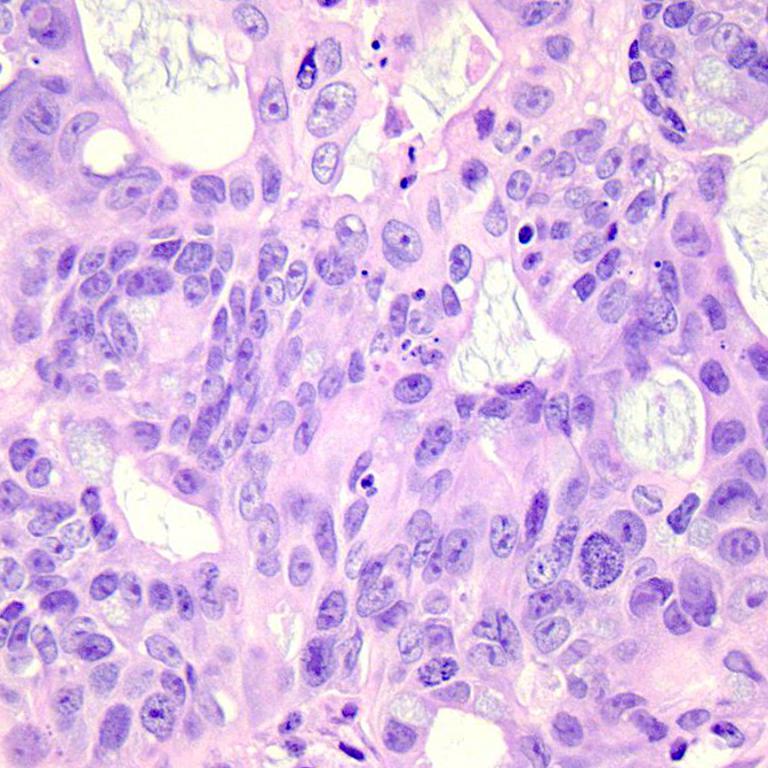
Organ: colon
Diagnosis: adenocarcinomas